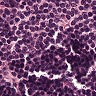
Metastatic tissue present: no